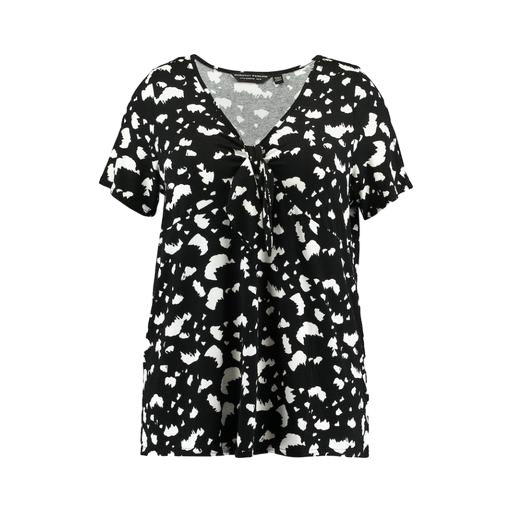
black plus size printed t-shirt only macy, black printed short-sleeve top only macy, black animal-print sleep top, white background